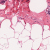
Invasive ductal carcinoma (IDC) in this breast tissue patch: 0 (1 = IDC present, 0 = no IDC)